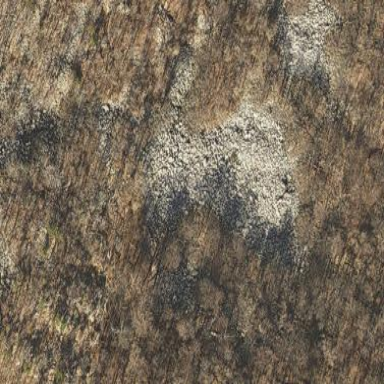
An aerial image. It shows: Natural scree.